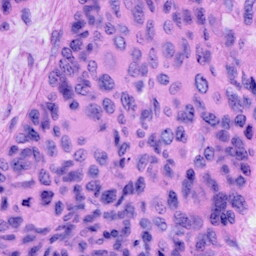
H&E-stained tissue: Cervix